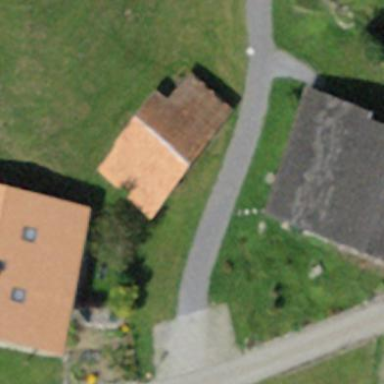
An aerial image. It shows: Rural barn.